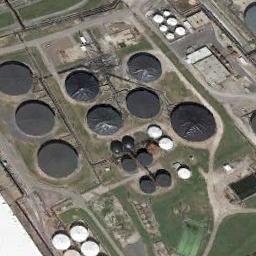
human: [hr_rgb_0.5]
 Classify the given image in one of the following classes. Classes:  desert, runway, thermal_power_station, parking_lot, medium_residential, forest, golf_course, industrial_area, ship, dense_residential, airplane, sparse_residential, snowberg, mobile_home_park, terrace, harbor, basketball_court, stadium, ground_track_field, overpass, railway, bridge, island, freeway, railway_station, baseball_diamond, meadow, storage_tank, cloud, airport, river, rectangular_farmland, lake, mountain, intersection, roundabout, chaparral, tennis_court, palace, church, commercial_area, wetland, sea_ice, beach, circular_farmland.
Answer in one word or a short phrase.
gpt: storage_tank